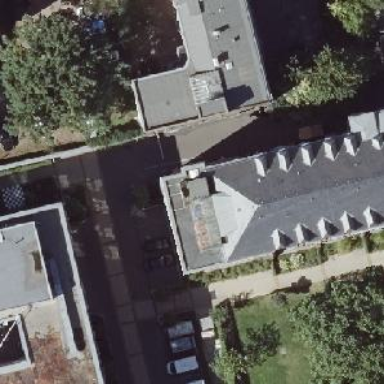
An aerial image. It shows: Hospital building.